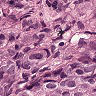
Metastatic tissue present: yes